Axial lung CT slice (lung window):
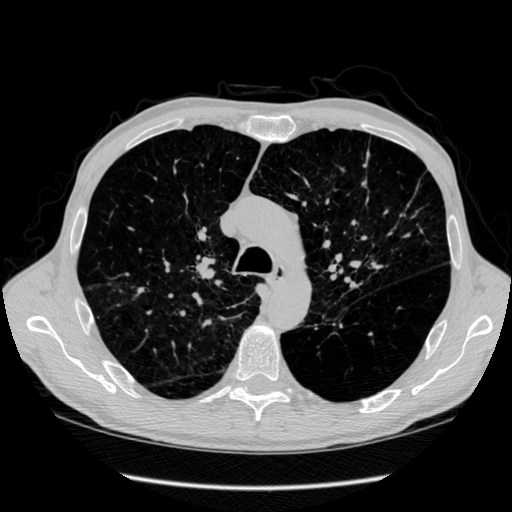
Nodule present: no